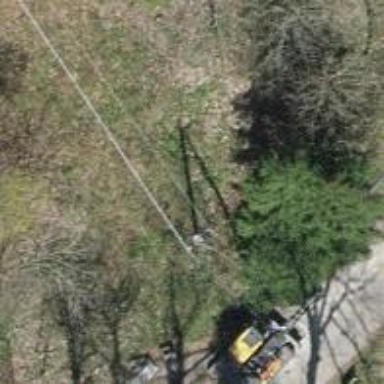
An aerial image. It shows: Power pole.